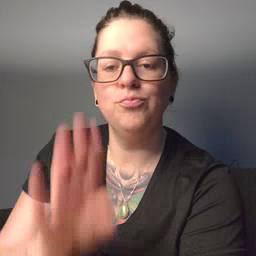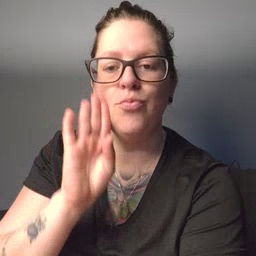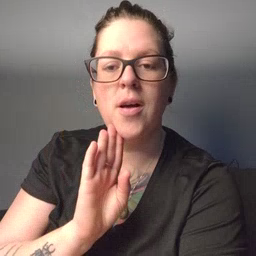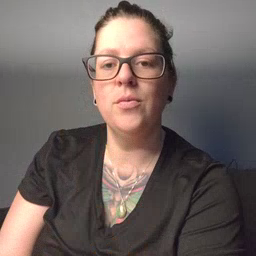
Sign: brown